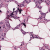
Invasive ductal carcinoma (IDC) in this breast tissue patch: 1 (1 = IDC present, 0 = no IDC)